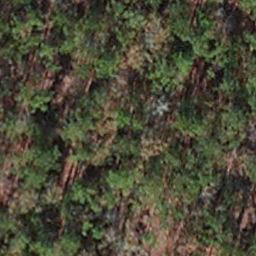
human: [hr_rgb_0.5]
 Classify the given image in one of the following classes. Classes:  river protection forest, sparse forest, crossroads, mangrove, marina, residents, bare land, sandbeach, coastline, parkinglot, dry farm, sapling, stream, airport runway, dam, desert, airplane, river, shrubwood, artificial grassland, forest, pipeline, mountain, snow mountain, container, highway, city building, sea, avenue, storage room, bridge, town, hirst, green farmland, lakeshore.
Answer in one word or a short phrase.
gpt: sapling